Chest X-ray:
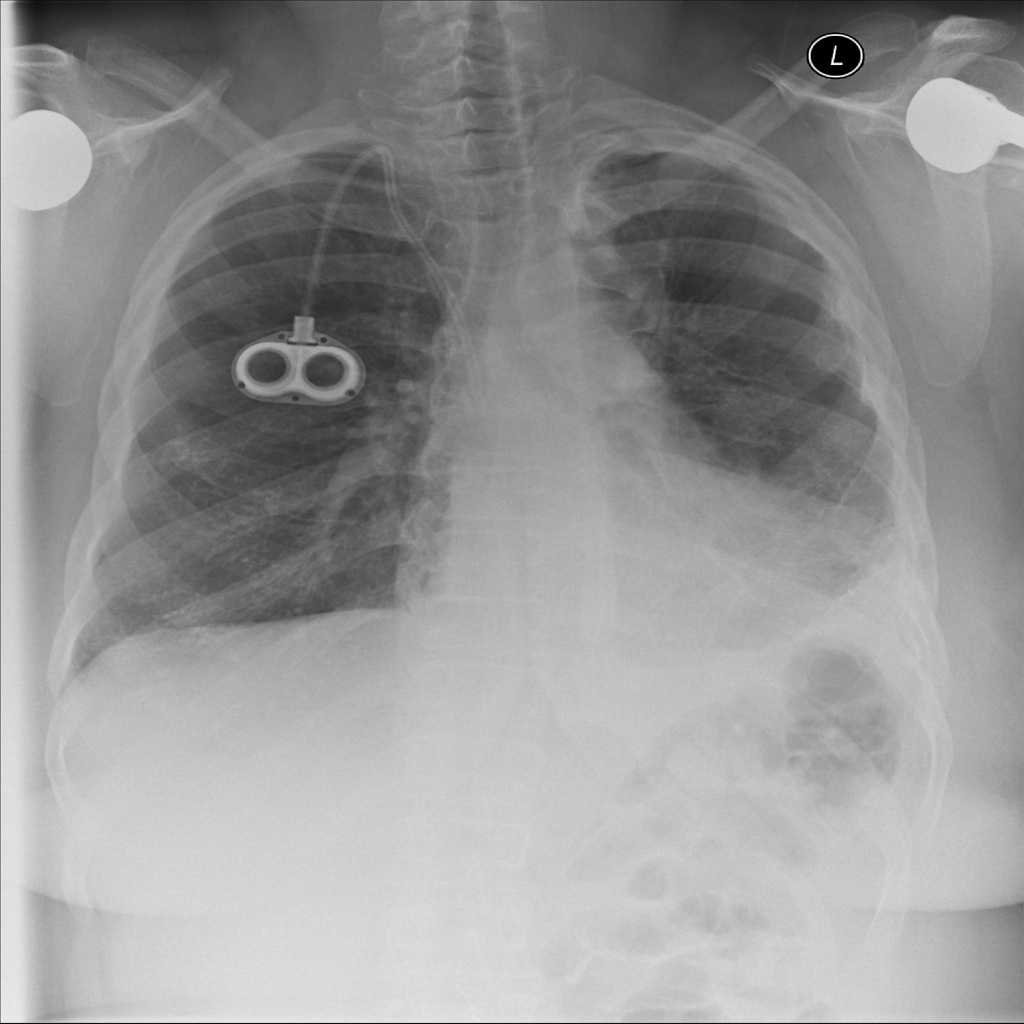
Findings: Fracture, Pleural Thickening
No abnormal finding: no